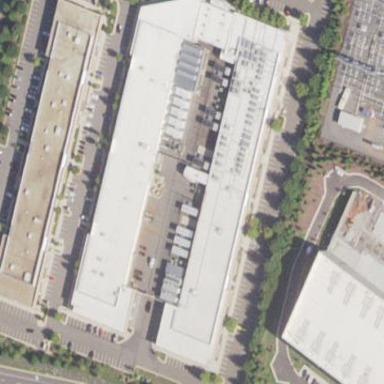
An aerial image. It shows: Data center building.